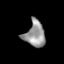
Tissue: skin
Cell type: Epithelial cells
Senescence score: 0.223
Nuclear area (px): 508
Mean DAPI intensity: 149.923